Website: lowes
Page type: orders-overview
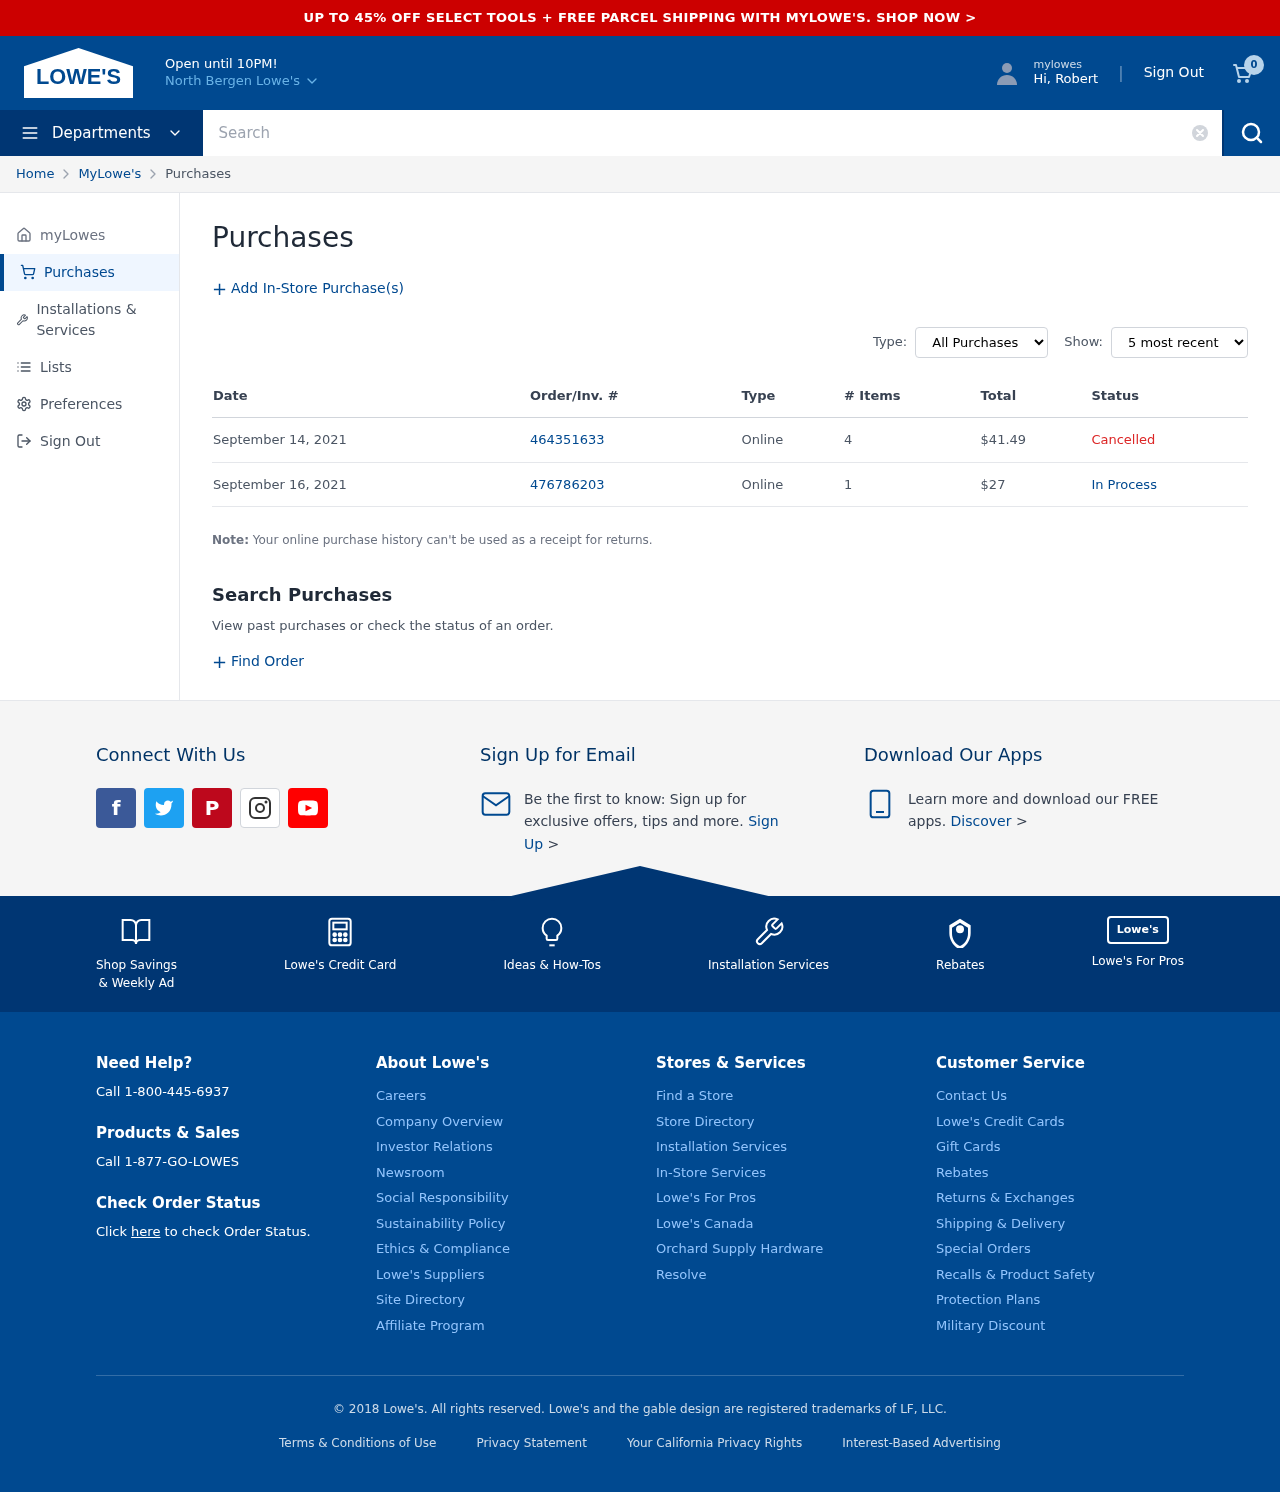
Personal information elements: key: PII_FIRSTNAME
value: Robert
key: PII_CITY
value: North Bergen
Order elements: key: ORDER_NUM_ITEMS
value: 0
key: ORDER_DATE
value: September 14, 2021
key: ORDER_ID
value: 464351633
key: ORDER_NUM_ITEMS
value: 4
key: ORDER_TOTAL
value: $41.49
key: ORDER_DATE2
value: September 16, 2021
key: ORDER_ID2
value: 476786203
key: ORDER_NUM_ITEMS2
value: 1
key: ORDER_TOTAL2
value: $27
Search elements: key: HEADER_SEARCH
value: Search